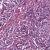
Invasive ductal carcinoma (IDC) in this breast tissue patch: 1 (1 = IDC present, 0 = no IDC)